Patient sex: M
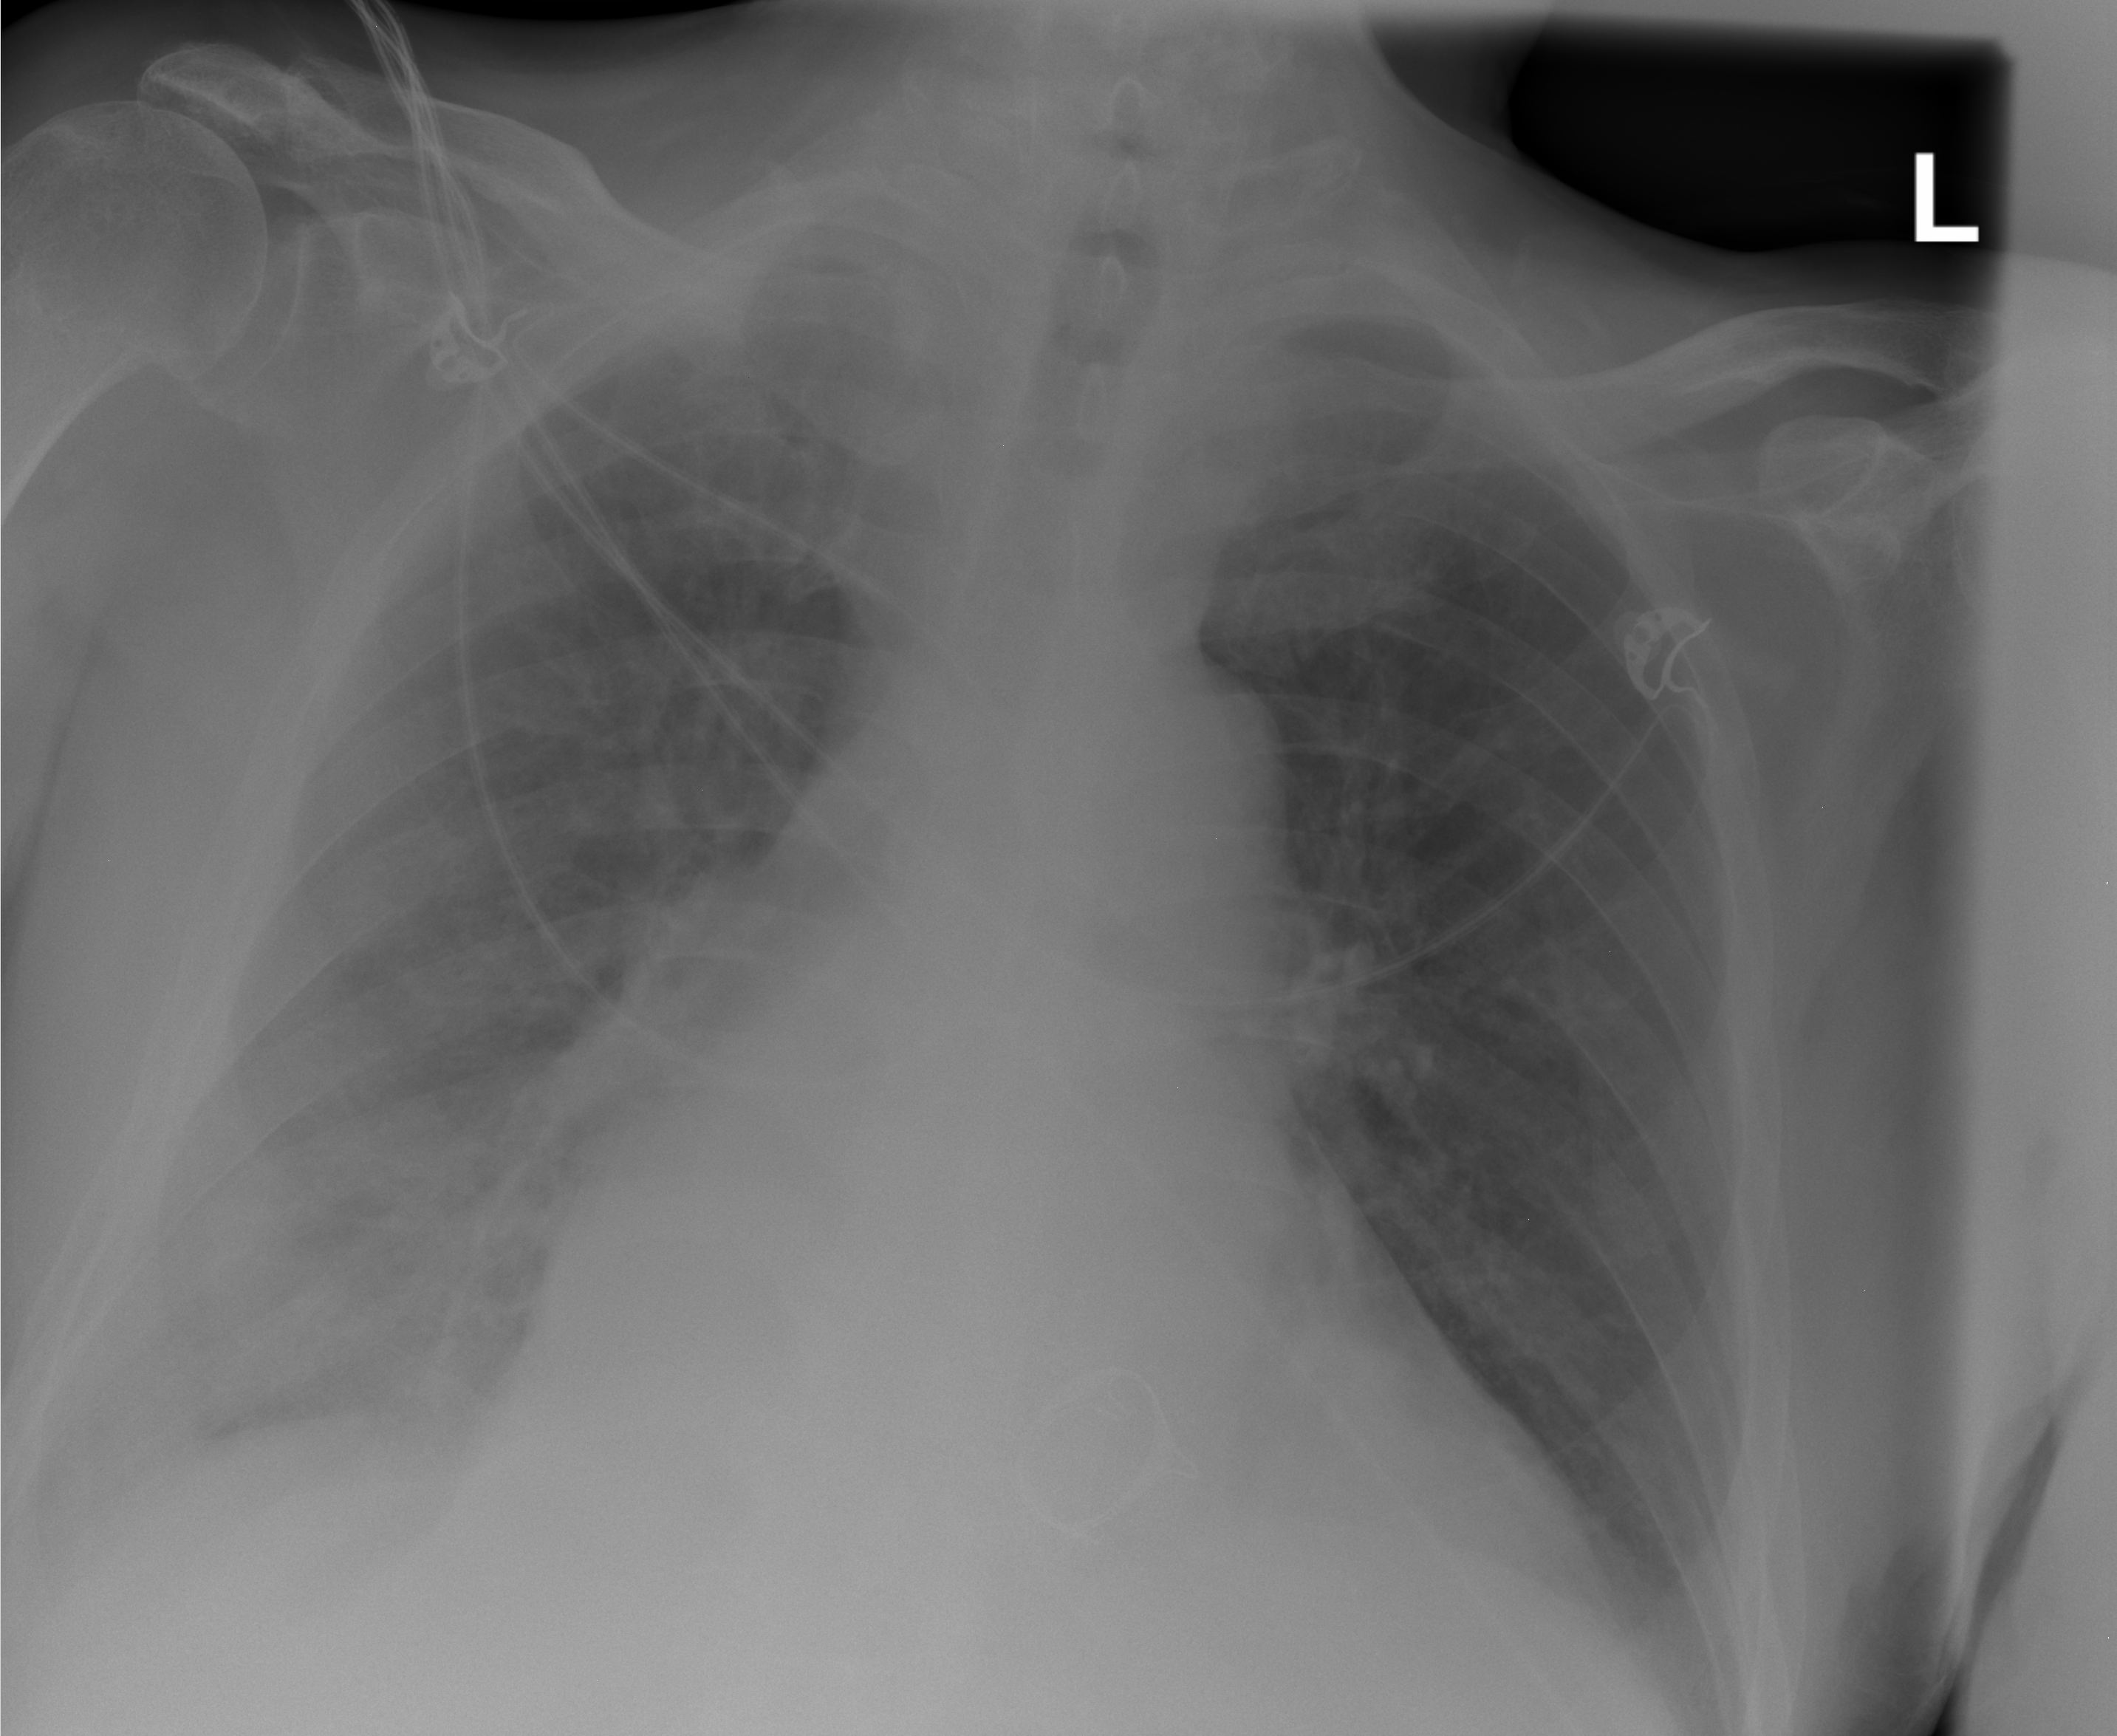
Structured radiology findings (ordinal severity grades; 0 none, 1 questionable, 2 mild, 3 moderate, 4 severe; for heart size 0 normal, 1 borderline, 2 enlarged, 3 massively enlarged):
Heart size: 2
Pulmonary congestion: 0
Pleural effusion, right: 2
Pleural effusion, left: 0
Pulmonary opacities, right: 2
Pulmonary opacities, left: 0
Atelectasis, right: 2
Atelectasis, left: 0